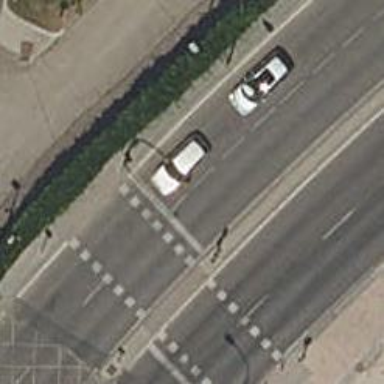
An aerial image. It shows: Crossing with traffic signals.